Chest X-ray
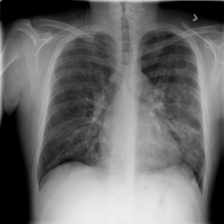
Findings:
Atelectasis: negative
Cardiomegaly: negative
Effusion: negative
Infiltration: negative
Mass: negative
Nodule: negative
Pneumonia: negative
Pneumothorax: negative
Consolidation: negative
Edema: negative
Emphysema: negative
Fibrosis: negative
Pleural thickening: negative
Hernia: negative